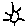
Label: sun